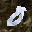
Label: 0